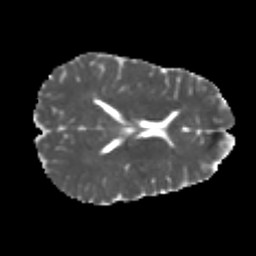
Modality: MD
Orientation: axial
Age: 24
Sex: male
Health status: healthy
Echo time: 0.074 s